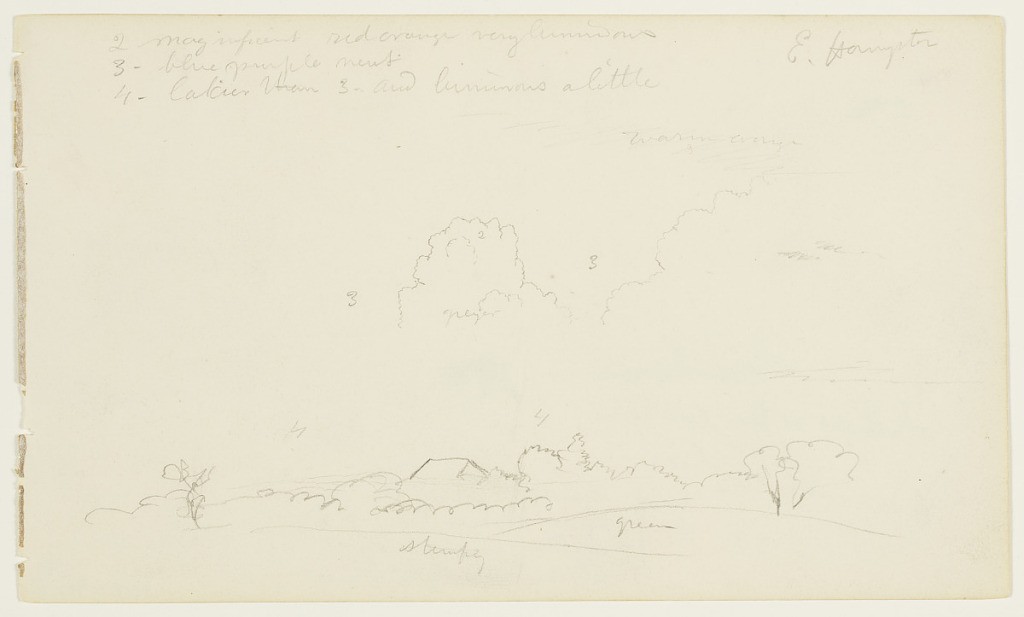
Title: Clouds over East Hampton, New York
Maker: Frederic Edwin Church, American, 1826–1900
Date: probably July 1858
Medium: Graphite on off-white wove paper
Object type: drawing
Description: Landscape sketch showing a view of large, billowing clouds over a bucolic landscape in East Hampton, New York. Along the lower margin, a rooftop is obliquely shown nestled among a grove of trees behind two slightly sloping hills that overlap one another in the foreground. Two large, billowing clouds rise high into the sky above--one forms a bulging summit in the distance at center.

Verso: Landscape sketch showing a view of the twilight sky over gently rolling terrain in East Hampton, New York. At center, a single tree stands alone. Above, the gradient of the twilight sky is rendered through ever-softening, repeated pencil scratches.